Current action and preconditions to check: trajectory_clear

Your task: For each precondition in the list above, predict whether it will hold at this action.

Consider the current scene as observed from the mobile robot's camera, and analyze the predicted future states of all dynamic agents (e.g., people, animals, vehicles, or any moving entities) within the NEXT SECOND.

IMPORTANT: Only answer "very likely" if you are absolutely certain—based on strong, clear evidence—that a dynamic agent will violate the precondition in the predicted future state. Do NOT answer "very likely" for unlikely, ambiguous, or low-probability risks.

Ask yourself for each precondition: Is there a high probability, with clear and convincing evidence, that the predicted future states of any dynamic agent will interfere with the predicted future state of the currently executing action within the NEXT SECOND, causing that precondition to fail?

Assess the risk level based on these predictions. Use "likely" or "very likely" if motions create a clear risk of interference.

Use "neutral" or "improbable" if agents are nearby but their predicted paths are clearly diverging or non-conflicting.

Failure Risk Categories: "very improbable", "improbable", "neutral", "likely", "very likely"

Answer Format: Output ONLY the probability_of_failure value from these categories: "very improbable", "improbable", "neutral", "likely", "very likely"

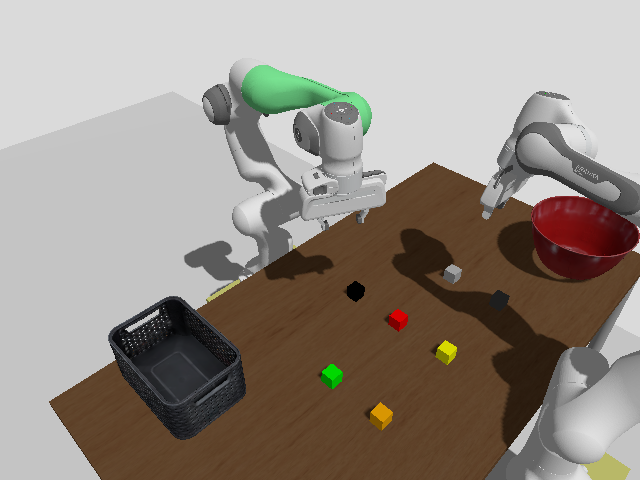

Answer: very improbable